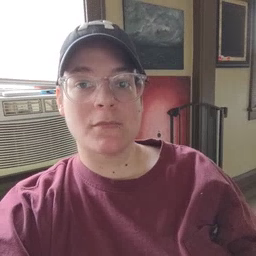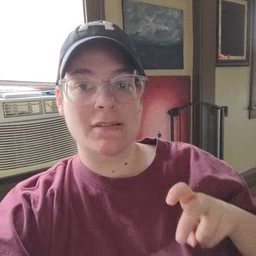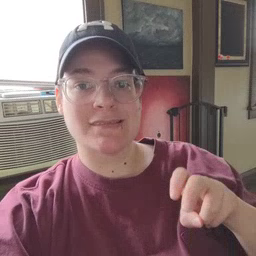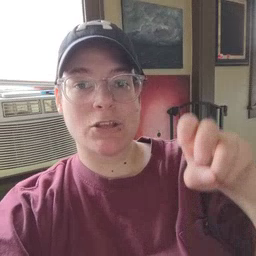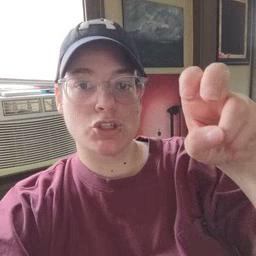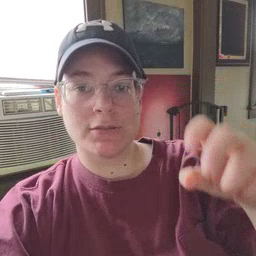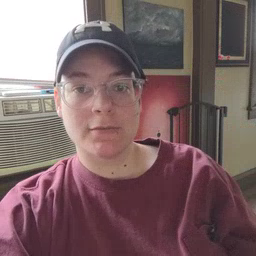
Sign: stairs